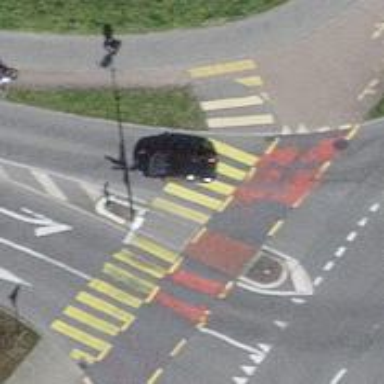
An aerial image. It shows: Crossing on asphalt cycleway.